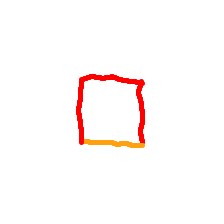
Shape: square